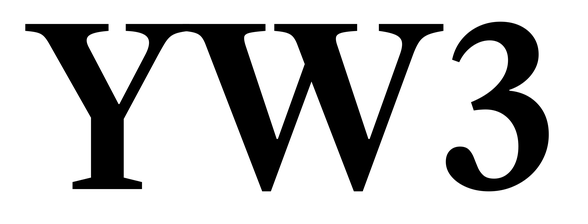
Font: LibreCaslonText_SemiBold